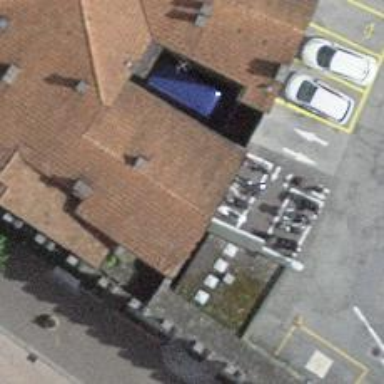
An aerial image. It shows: Toilets.